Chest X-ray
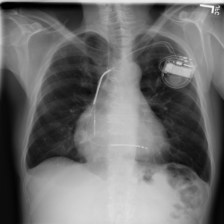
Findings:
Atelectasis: negative
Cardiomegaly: negative
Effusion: negative
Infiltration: positive
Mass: negative
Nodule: negative
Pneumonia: negative
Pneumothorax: negative
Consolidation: negative
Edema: negative
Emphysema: negative
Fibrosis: negative
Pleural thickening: negative
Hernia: negative